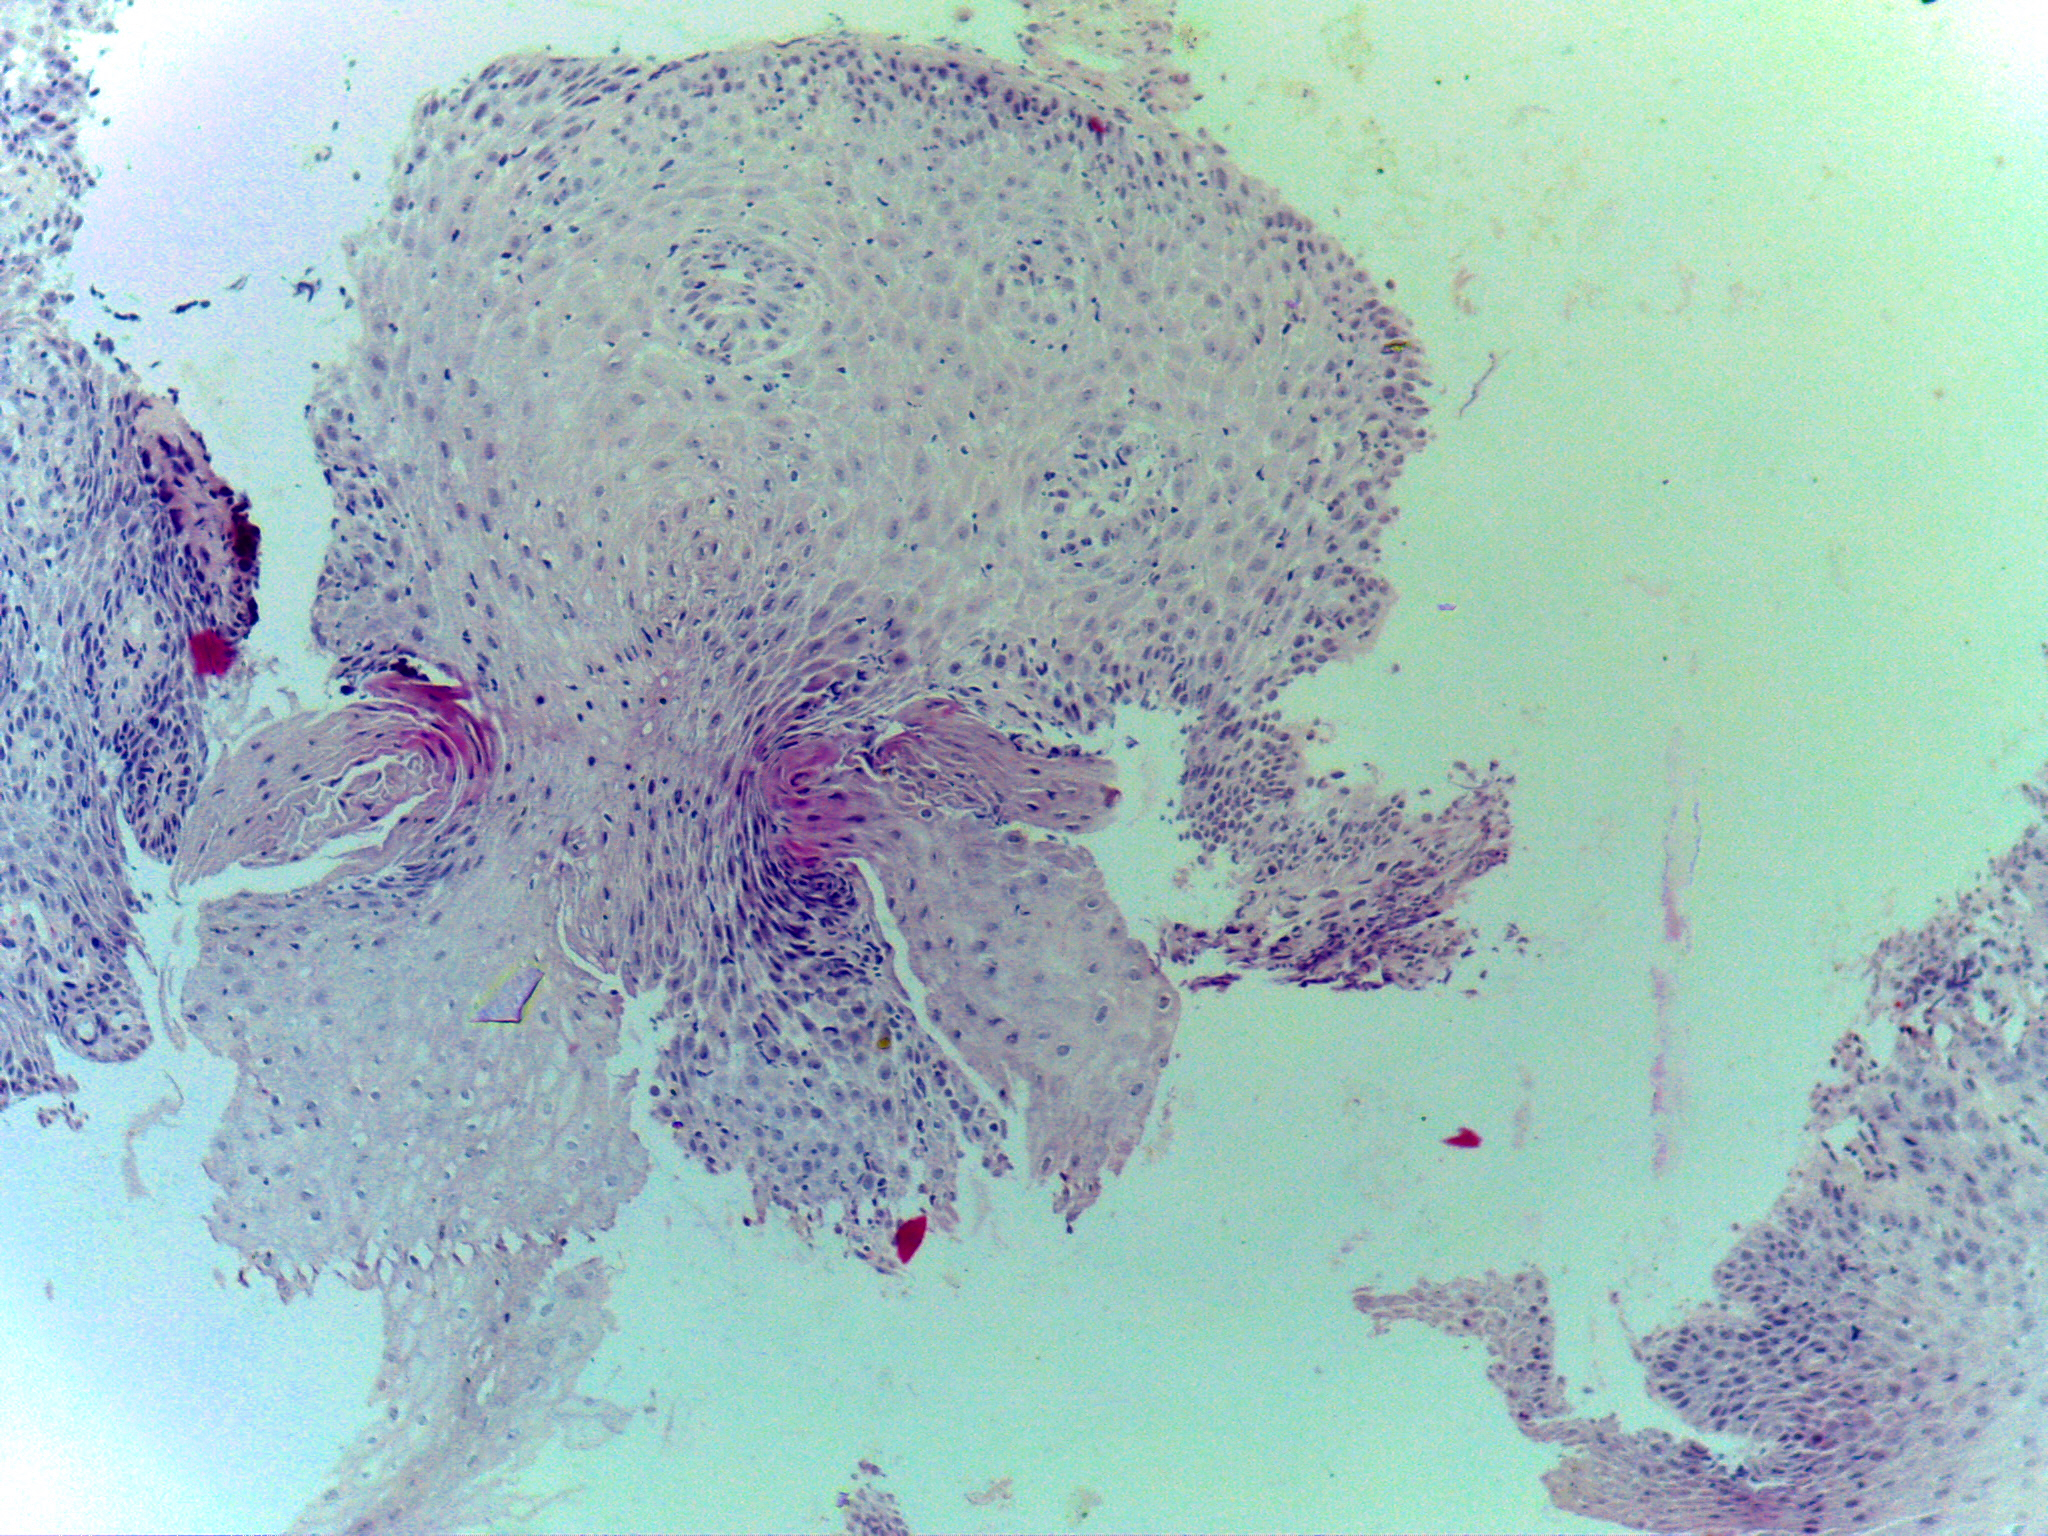
Diagnosis: Normal